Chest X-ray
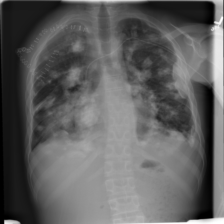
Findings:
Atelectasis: negative
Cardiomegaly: negative
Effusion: positive
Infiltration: negative
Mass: positive
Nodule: negative
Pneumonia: negative
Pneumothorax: negative
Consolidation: negative
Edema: negative
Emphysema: negative
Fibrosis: negative
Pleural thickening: negative
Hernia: negative